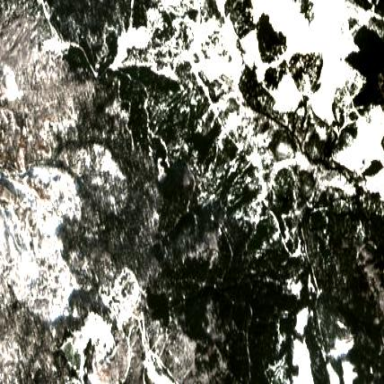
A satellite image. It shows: Mixed wood forest area.